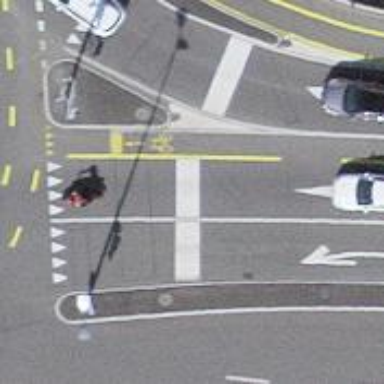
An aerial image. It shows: Traffic surveillance system in place.